【题型】解答题　【知识点】立体几何　【难度】easy
如图，在四棱锥$P-ABCD$中，$PD \perp$底面$ABCD$，底面$ABCD$是边长为$2$的正方形，$PD = CD$，$F$，$G$分别是$PB$，$AD$的中点。

(1) 求证：$FG \parallel$平面$PCD$；

(2) 求点$A$到平面$PGB$的距离。
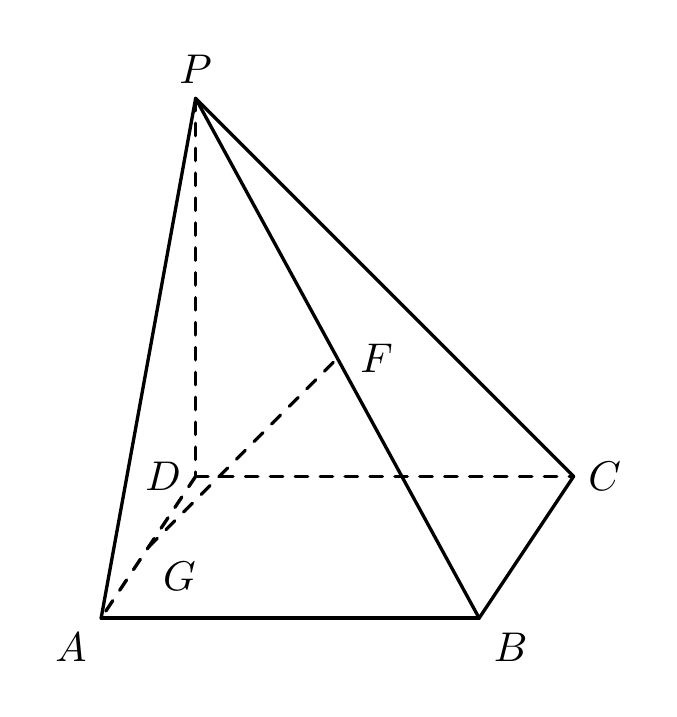
【解答】
【详解】(1) 取$PC$的中点为$Q$，连接$FQ$，$DQ$。\\
$\because$ 在$\triangle PBC$中，$FQ$为$\triangle PBC$的中位线，\\
$\therefore FQ \parallel BC$，$FQ = \frac{1}{2}BC$。

又$\because$ 在正方形$ABCD$中，$AD \parallel BC$且$AD = BC$，\\
$\therefore FQ \parallel AD$，且$FQ = \frac{1}{2}AD$。

又$\because G$是$AD$的中点，$\therefore GD = \frac{1}{2}AD$，\\
$\therefore GD \parallel FQ$，且$GD = FQ$，\\
$\therefore$ 四边形$GDQF$为平行四边形，$\therefore GF \parallel DQ$。

又$\because DQ \subset$平面$PCD$，$GF \not\subset$平面$PCD$，\\
$\therefore GF \parallel$平面$PCD$。

(2) 连接$PG$，$GB$。\\
由题意，在四棱锥$P-ABCD$中，$PD \perp$平面$AGB$，\\
$\therefore PD$为三棱锥$P-ABG$的高。\\
又$BD \subset$平面$ABCD$，则$PD \perp BD$。

设点$A$到平面$PGB$的距离为$h$，\\
则有$V_{P-ABG} = V_{A-PGB}$，则$\frac{1}{3}S_{\triangle ABG} \cdot PD = \frac{1}{3}S_{\triangle PGB} \cdot h$，（*）

由题意，$PD = CD = 2$，则$PG = BG = \sqrt{2^2 + 1^2} = \sqrt{5}$，\\
因为$F$为$PB$的中点，则$GF \perp PB$，\\
所以$PB = \sqrt{PD^2 + BD^2} = \sqrt{PD^2 + AD^2 + AB^2} = \sqrt{2^2 + 2^2 + 2^2} = 2\sqrt{3}$，\\
$GF = \sqrt{GB^2 - BF^2} = \sqrt{(\sqrt{5})^2 - (\sqrt{3})^2} = \sqrt{2}$，

所以$S_{\triangle ABG} = \frac{1}{2}AB \cdot AG = \frac{1}{2} \times 2 \times 1 = 1$，且$S_{\triangle PGB} = \frac{1}{2}PB \cdot GF = \frac{1}{2} \times 2\sqrt{3} \times \sqrt{2} = \sqrt{6}$，

代入（*）化简可得$2 = \sqrt{6}h$，解得$h = \frac{\sqrt{6}}{3}$，

$\therefore$ 点$A$到平面$PGB$的距离为$\frac{\sqrt{6}}{3}$。

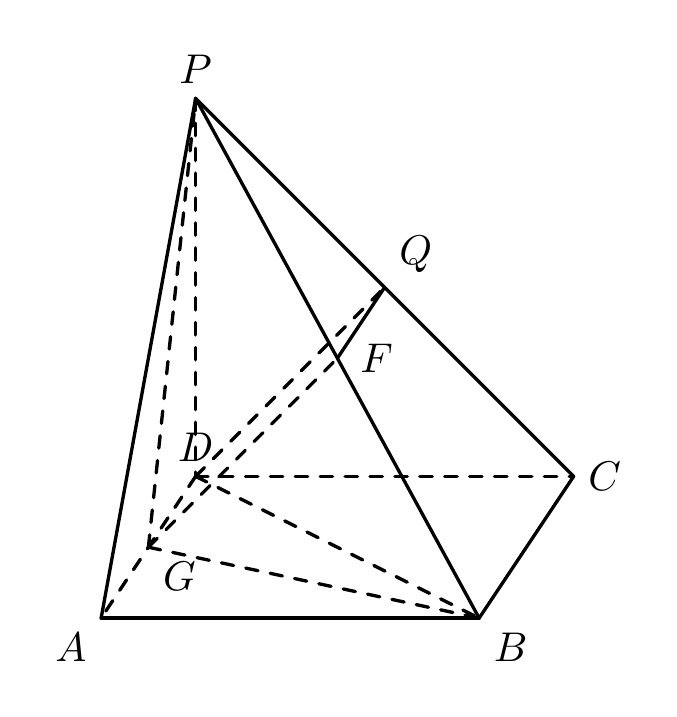